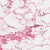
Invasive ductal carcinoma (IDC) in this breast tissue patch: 0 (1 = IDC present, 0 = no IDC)